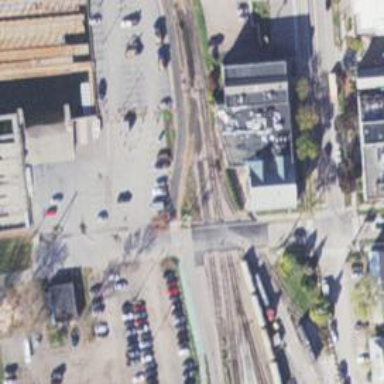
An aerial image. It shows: Railway yard.